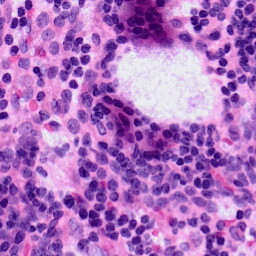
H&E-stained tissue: LymphNode